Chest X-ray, AP view. Patient: 73 years old, sex F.
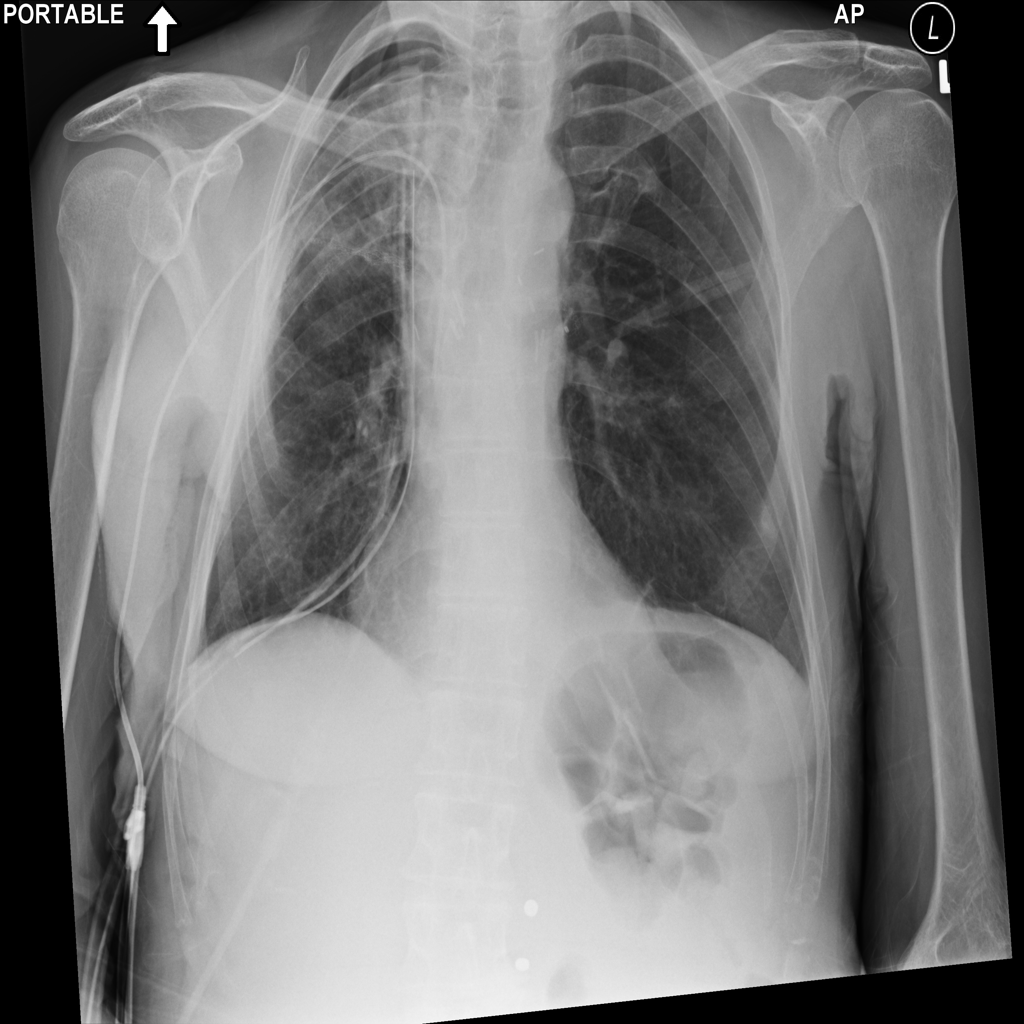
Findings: Emphysema, Pneumothorax